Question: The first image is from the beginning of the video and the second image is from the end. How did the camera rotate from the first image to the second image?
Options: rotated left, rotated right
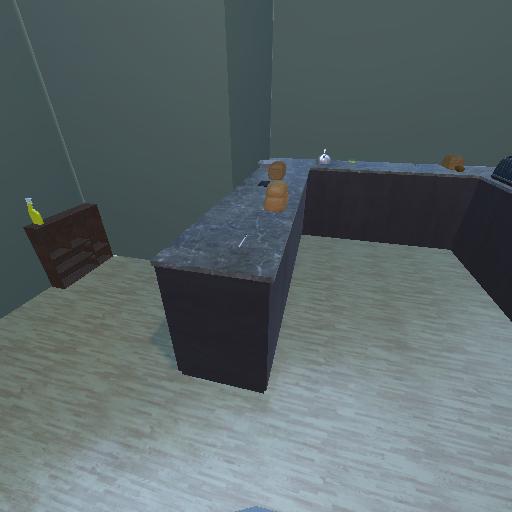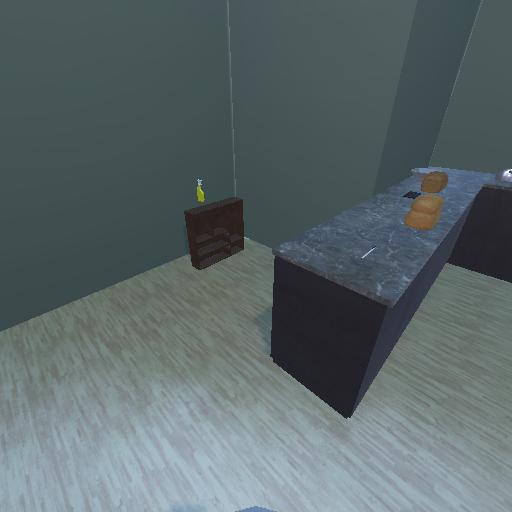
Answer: rotated left